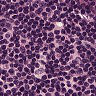
Metastatic tissue present: no